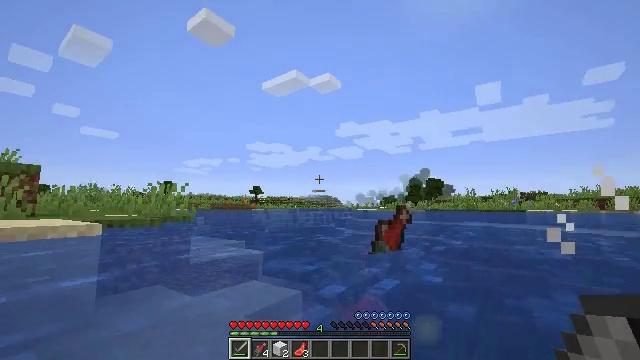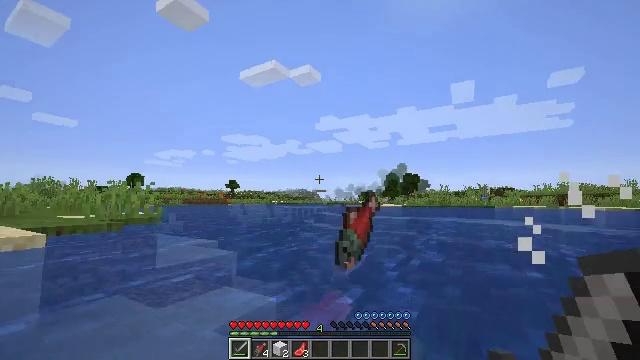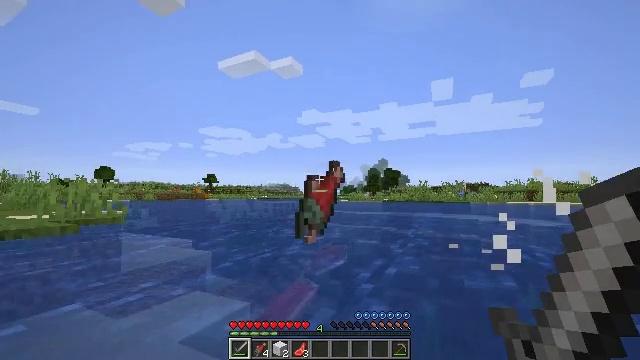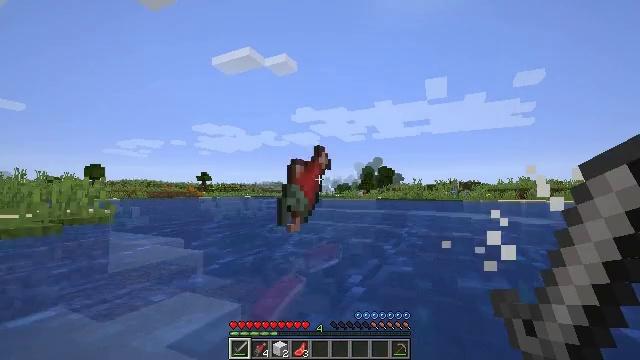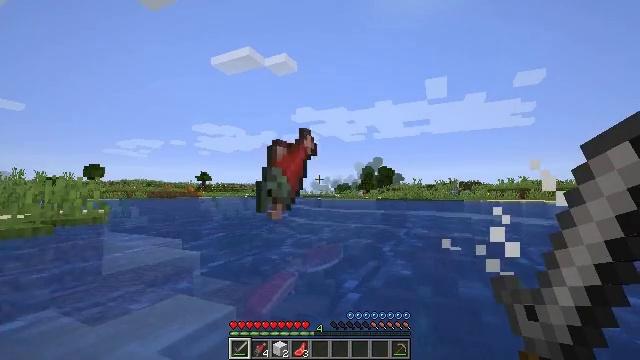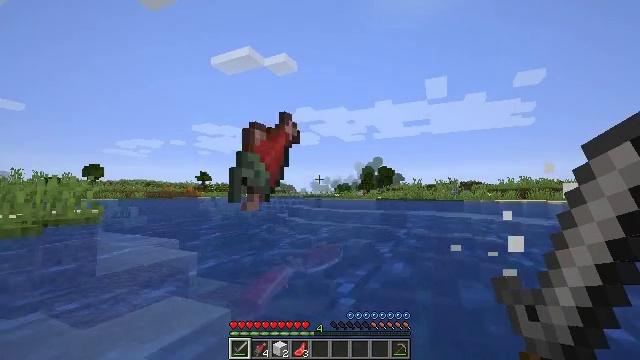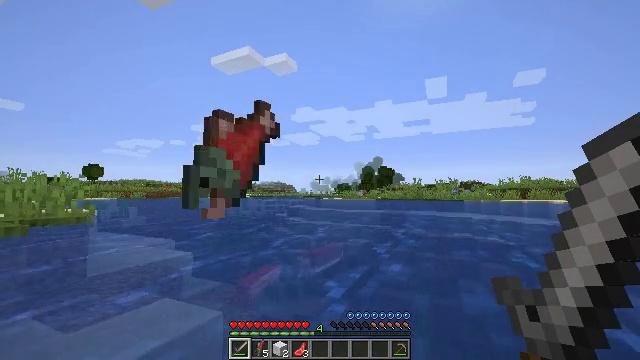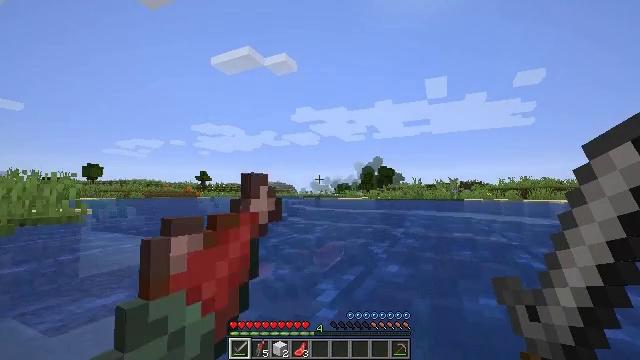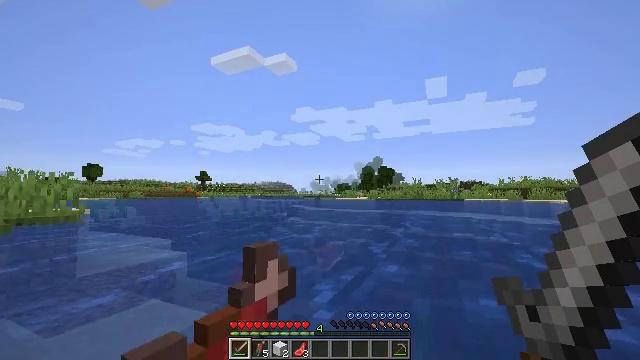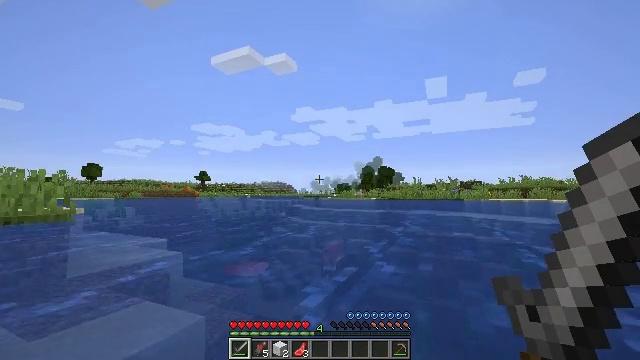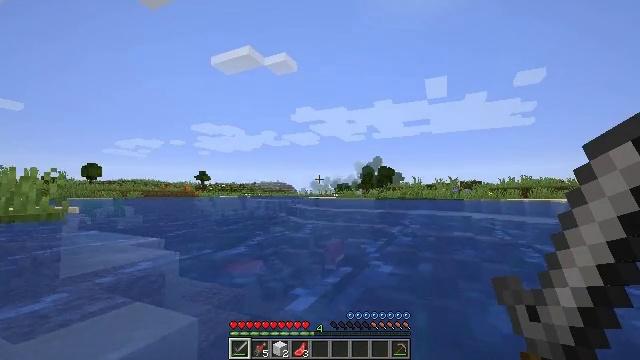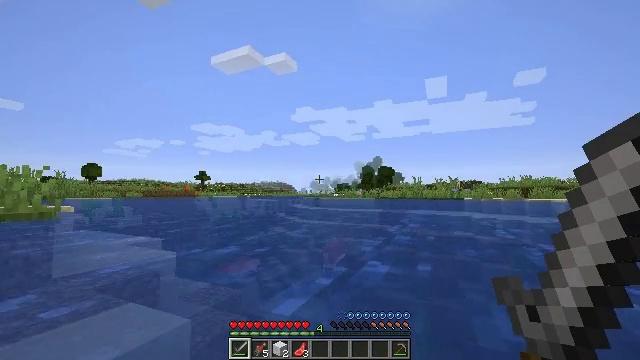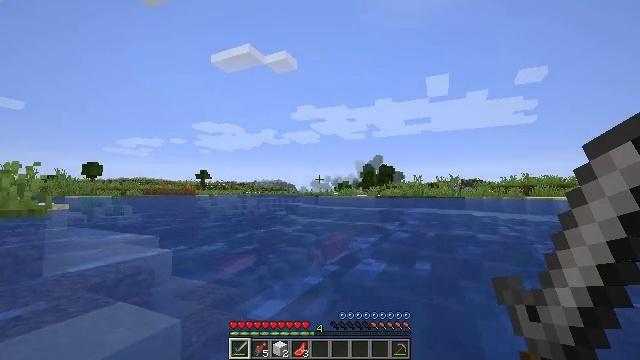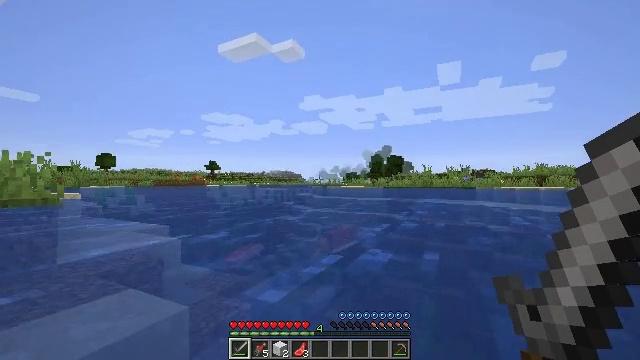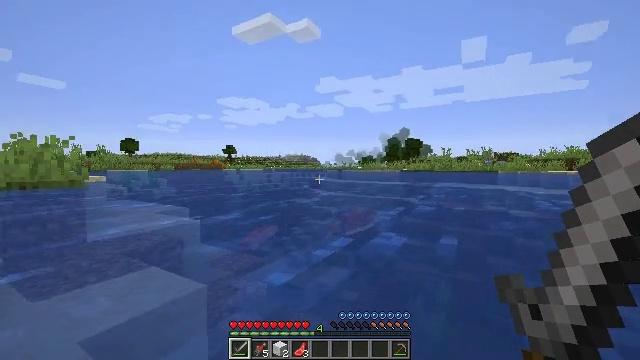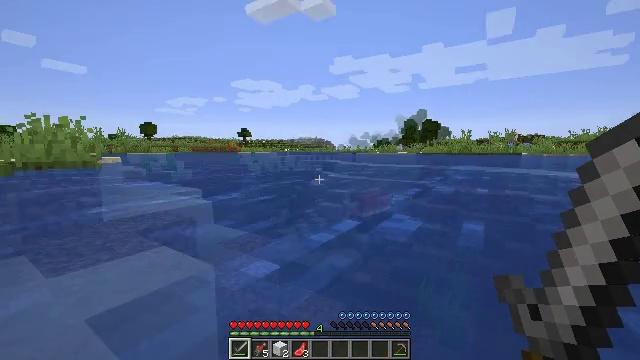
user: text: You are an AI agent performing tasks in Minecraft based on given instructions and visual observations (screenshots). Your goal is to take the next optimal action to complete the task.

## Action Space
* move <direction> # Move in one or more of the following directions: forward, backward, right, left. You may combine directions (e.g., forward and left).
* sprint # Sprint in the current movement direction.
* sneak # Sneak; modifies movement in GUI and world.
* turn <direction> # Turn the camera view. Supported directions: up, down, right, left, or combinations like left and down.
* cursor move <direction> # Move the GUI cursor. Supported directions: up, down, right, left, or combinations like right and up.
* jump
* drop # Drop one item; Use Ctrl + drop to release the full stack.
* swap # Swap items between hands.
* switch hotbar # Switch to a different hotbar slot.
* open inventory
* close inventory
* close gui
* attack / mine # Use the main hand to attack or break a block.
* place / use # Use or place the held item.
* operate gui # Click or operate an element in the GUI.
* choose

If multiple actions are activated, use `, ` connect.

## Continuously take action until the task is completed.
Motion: motion action
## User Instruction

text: Fish and kill the salmon.
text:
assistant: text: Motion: move forward, turn right and down
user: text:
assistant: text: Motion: move forward, turn right and down
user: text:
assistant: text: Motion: move forward, turn right
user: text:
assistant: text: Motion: move forward
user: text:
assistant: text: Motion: move forward
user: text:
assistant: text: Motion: move forward
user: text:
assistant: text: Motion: move forward
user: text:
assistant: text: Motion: move forward
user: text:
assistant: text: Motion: move forward
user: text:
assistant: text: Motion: move forward
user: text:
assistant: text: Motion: move forward
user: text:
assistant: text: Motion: move forward
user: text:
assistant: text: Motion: move forward, turn left and down
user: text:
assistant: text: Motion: move forward, turn left and down
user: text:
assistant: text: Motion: move forward, turn left and down
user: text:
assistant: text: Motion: move forward, turn left and down
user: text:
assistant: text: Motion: move forward, turn down
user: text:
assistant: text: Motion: move forward, turn right and down
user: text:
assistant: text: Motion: move forward, turn right
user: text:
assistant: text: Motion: move forward
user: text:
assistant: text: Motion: move forward
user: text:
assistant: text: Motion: move forward
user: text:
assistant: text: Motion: move forward
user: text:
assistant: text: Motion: move forward, turn right
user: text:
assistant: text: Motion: move forward, turn right
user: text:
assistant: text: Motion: move forward, turn right
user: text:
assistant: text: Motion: move forward, turn right
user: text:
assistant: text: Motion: move forward, turn right
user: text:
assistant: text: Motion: move forward
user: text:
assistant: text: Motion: move forward